Question: after declaring a new javascript of object i have no problem of getting intellisense of the object and the properties that were included during declaration. I cannot find a solution for the properties declared afterwards to the object.
here is an example :

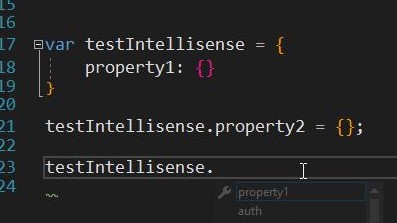
Answer: I got the same result if I use it in another js file directly.
But like this document:
<URL>
Because JavaScript and TypeScript are now based on the same language service, they are able to interact in a richer way. For example, JavaScript IntelliSense can be provided for values declared in a .d.ts file (see TypeScript documentation), and types such as interfaces and classes declared in TypeScript are available for use as types in JsDoc comments.
So you could declare the value in the .d.s file, and then you could find all them in the js file's intellisense.
<URL>
Update(Add the .d.s file):
declare interface P {
'''
property2: string;
property1: string;
age: number;
address: {
stree: string;
zip: number;
}}
'''